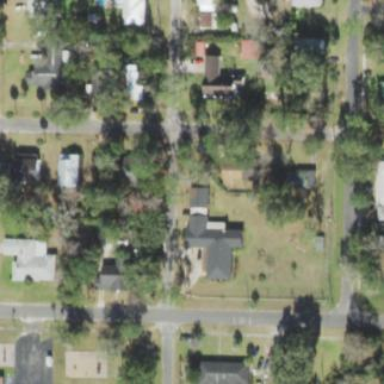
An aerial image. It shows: This residential area consists of single-family homes.